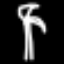
Label: palm tree